Interaction volume radius: 5 \u00c5
Interaction volume height: 45 \u00c5
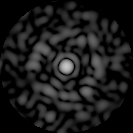
Disorder parameter: 0.8267